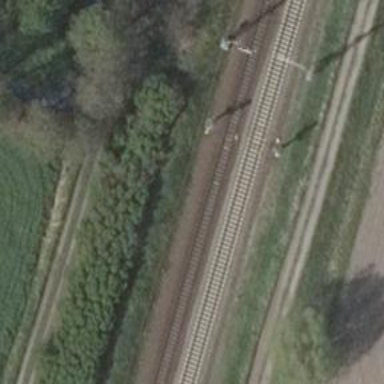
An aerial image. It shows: Railway signal.